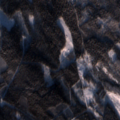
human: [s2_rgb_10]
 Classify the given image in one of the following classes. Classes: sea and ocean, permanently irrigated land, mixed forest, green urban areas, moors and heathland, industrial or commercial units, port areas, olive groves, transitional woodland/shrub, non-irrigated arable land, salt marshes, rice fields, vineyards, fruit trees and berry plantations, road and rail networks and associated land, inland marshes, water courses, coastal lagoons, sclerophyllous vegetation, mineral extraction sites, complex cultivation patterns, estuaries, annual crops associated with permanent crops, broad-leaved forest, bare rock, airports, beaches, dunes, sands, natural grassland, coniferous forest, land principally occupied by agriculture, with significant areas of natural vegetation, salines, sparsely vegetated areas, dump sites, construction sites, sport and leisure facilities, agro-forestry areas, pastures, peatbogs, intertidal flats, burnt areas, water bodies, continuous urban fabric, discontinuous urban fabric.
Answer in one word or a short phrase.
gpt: coniferous forest, mixed forest, transitional woodland/shrub